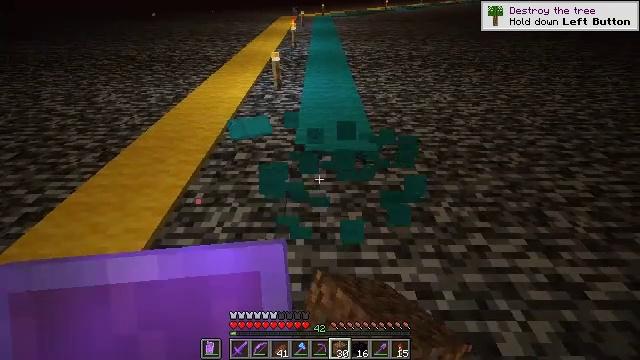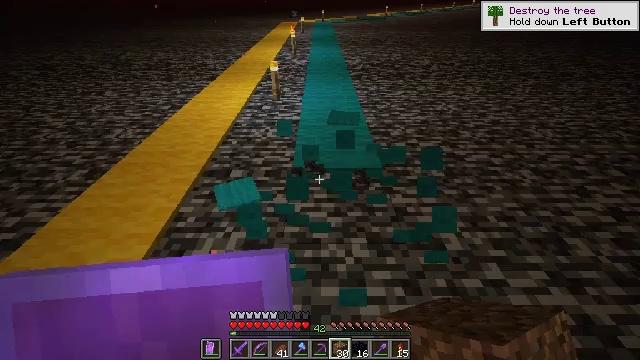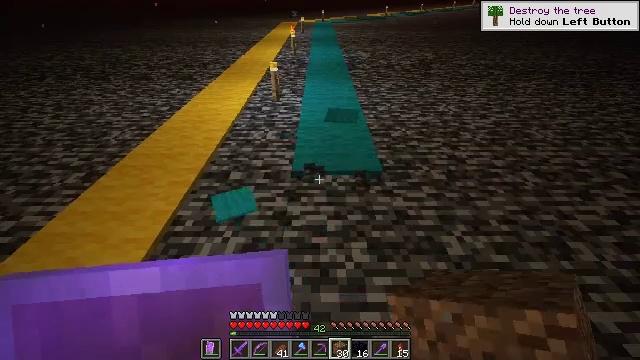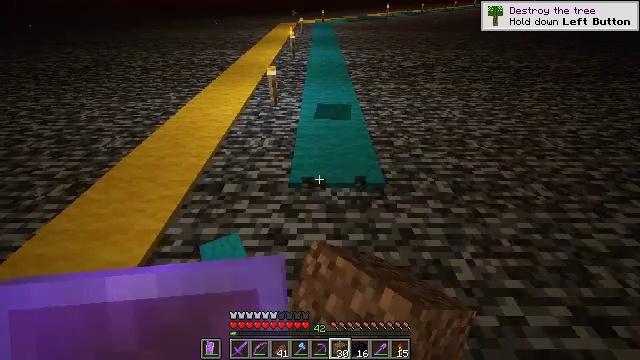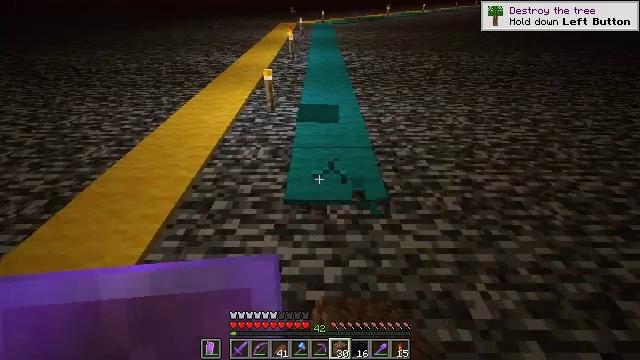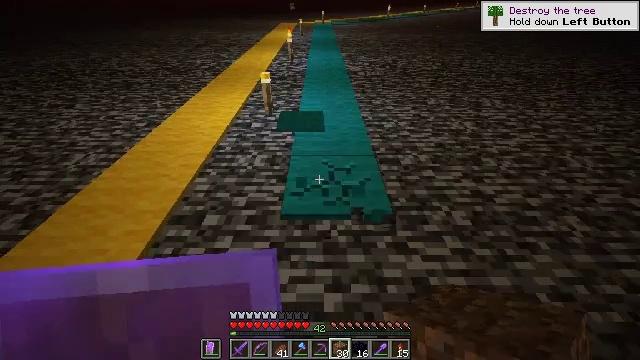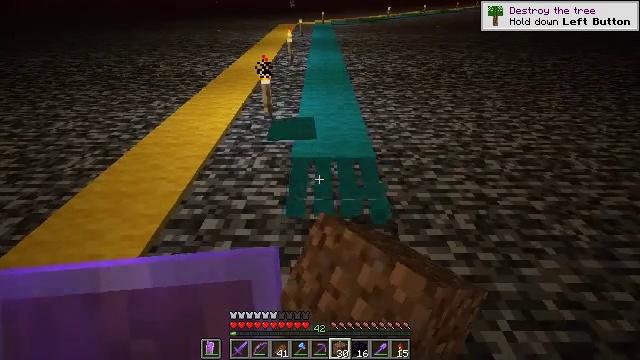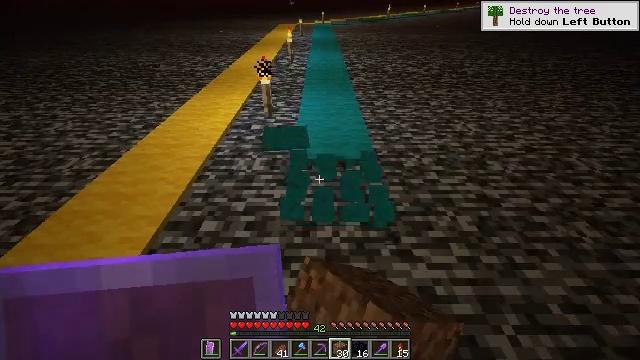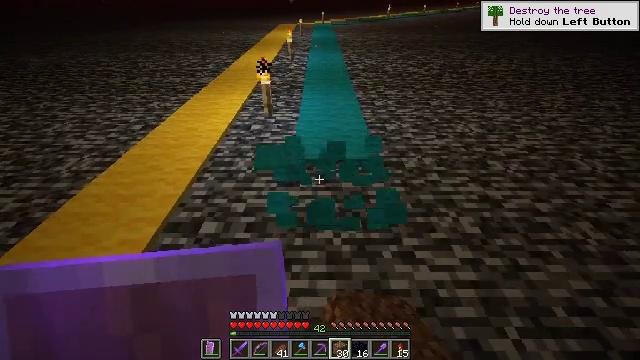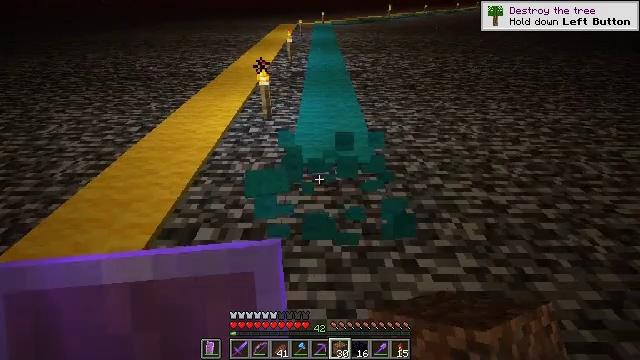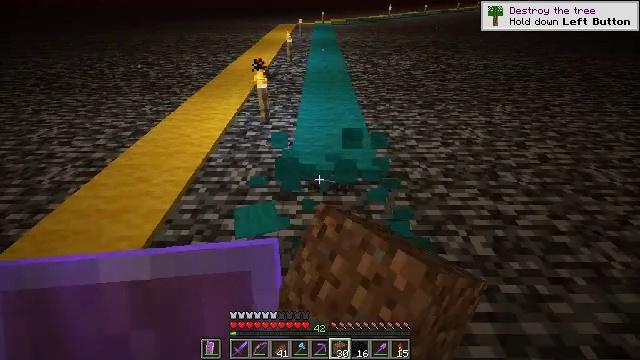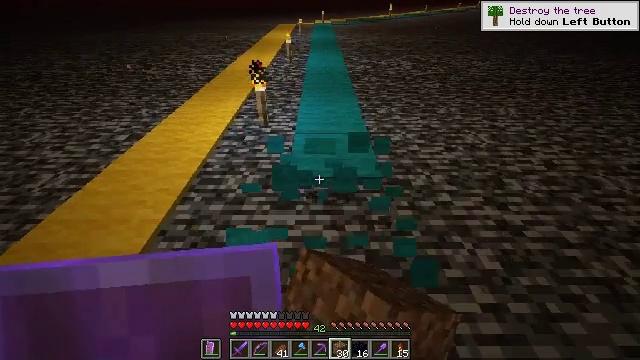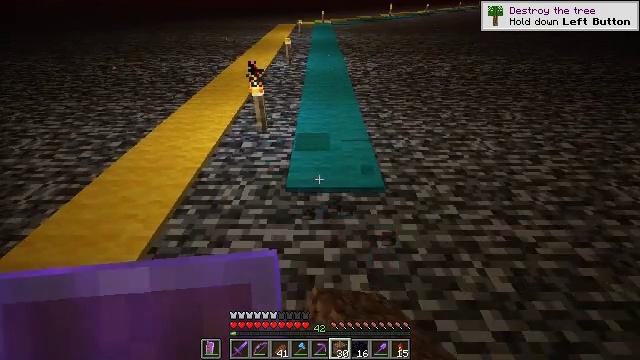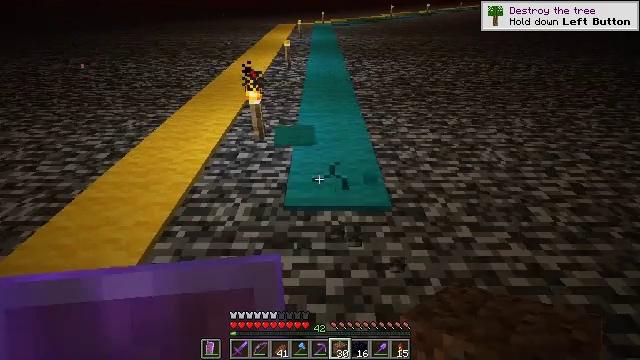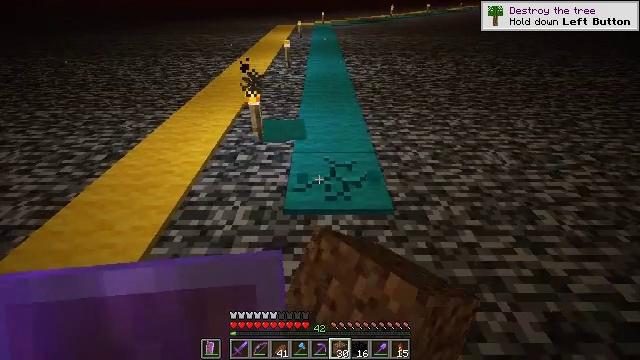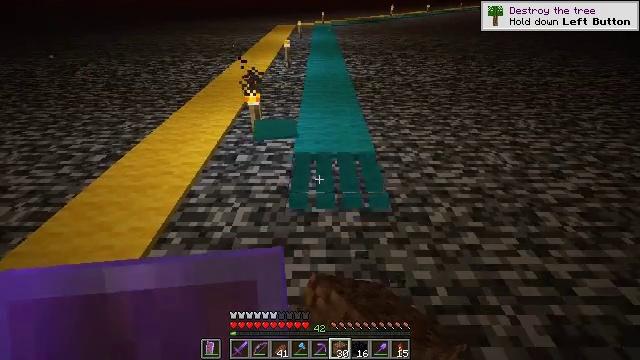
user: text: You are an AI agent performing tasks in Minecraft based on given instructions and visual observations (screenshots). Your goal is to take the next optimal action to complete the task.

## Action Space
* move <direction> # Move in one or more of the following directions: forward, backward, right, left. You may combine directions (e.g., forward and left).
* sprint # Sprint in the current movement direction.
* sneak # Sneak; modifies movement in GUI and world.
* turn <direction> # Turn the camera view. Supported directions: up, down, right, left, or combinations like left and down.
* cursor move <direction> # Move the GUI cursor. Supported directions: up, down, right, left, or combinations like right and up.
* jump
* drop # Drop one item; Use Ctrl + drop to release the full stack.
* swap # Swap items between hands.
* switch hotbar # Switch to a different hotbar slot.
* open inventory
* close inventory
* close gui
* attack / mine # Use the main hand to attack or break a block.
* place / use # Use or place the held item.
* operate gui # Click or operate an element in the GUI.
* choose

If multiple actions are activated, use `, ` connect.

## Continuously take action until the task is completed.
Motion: motion action
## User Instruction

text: mine block cyan carpet
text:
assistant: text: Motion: move forward, turn up, attack / mine
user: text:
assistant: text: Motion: move forward, attack / mine
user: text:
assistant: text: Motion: move forward, attack / mine
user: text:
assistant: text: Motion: move forward, attack / mine
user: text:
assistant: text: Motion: attack / mine
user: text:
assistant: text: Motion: attack / mine
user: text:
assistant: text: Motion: attack / mine
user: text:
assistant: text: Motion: attack / mine
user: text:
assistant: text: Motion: move forward, attack / mine
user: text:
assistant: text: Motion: move forward, attack / mine
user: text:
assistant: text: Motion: move forward, attack / mine
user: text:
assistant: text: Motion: move forward, attack / mine
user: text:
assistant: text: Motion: attack / mine
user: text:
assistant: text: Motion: attack / mine
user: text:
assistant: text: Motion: attack / mine
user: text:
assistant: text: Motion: attack / mine
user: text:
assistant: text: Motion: attack / mine
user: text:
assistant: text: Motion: move forward, attack / mine
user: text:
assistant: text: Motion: move forward, attack / mine
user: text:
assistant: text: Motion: move forward, attack / mine
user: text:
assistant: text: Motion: move forward, attack / mine
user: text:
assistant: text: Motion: move forward, attack / mine
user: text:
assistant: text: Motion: move forward, attack / mine
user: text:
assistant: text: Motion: attack / mine
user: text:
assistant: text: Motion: attack / mine
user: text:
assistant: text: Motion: attack / mine
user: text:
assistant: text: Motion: move forward, attack / mine
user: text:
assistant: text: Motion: move forward, attack / mine
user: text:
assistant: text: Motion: move forward, attack / mine
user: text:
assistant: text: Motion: move forward, attack / mine